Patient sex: M
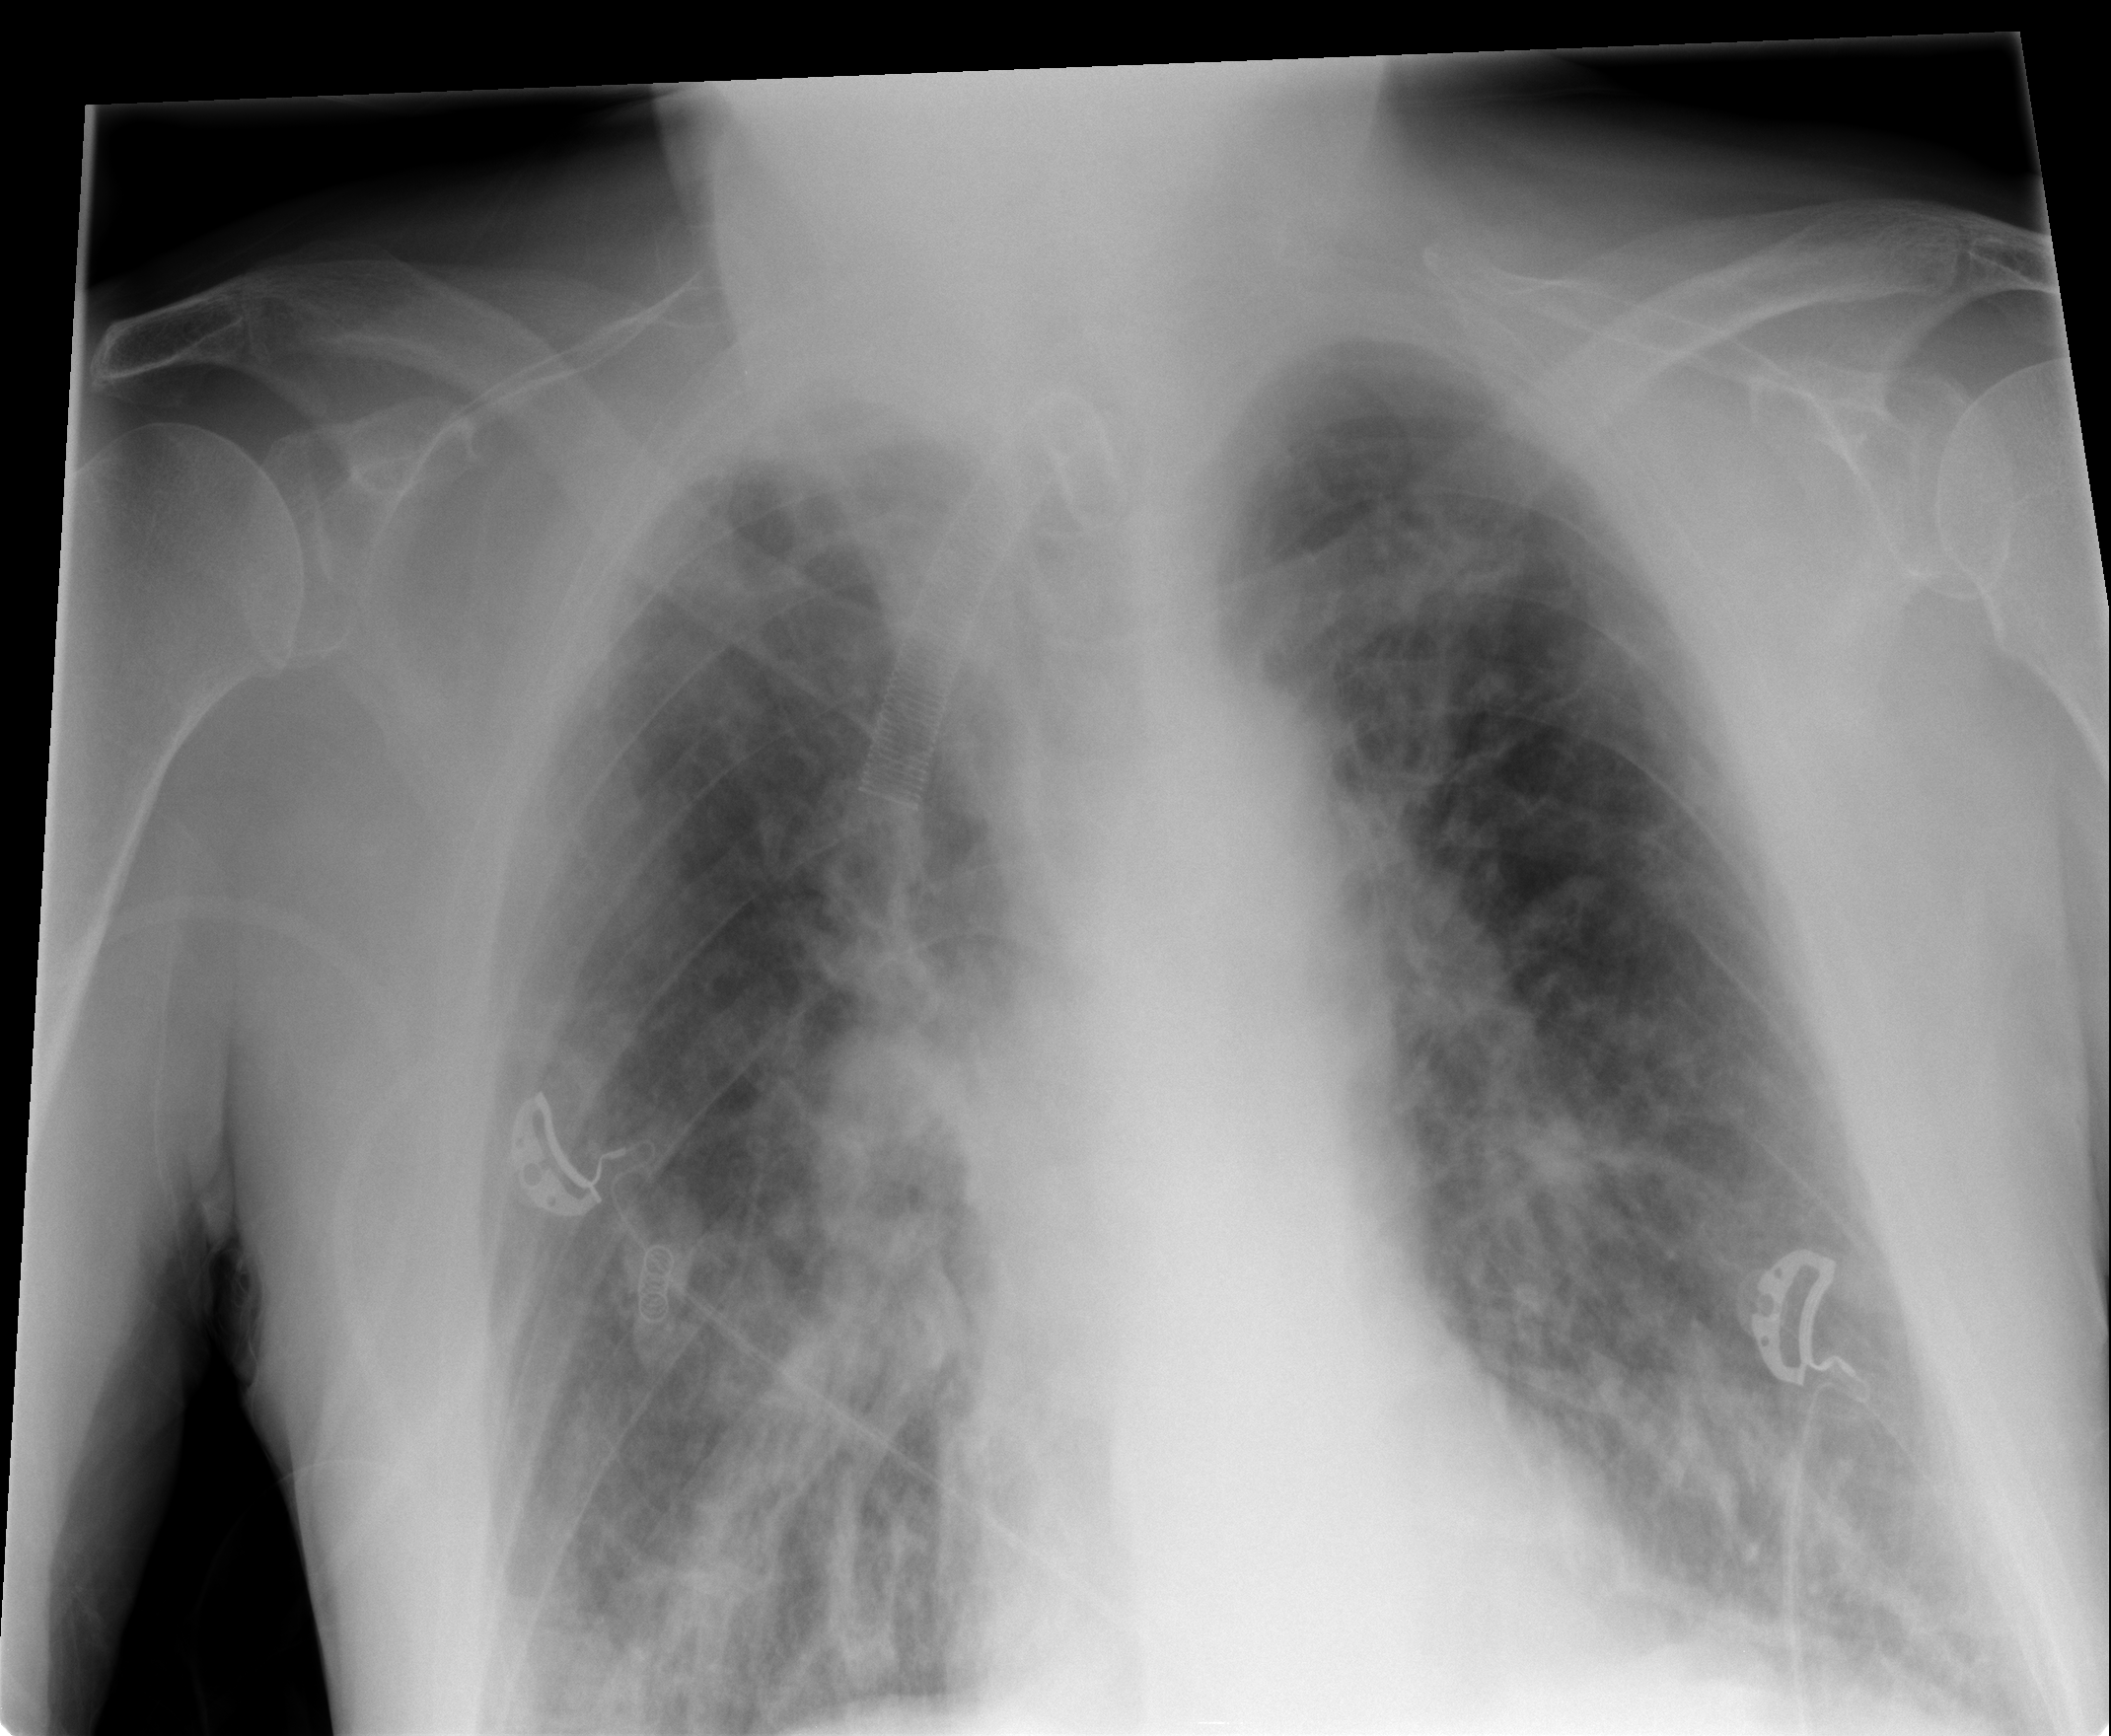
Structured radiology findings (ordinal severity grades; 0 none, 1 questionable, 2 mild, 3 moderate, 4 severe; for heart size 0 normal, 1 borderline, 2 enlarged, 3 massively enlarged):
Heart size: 0
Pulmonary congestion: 2
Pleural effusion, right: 0
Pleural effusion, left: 0
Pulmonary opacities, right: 2
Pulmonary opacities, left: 2
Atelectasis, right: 0
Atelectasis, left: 0